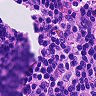
Metastatic tissue present: no